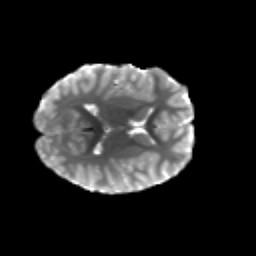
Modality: T2w
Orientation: axial
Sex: male
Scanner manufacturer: siemens
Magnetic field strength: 3 T
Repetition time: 5 s
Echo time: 0.071 s